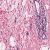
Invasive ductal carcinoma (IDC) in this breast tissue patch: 0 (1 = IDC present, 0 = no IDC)